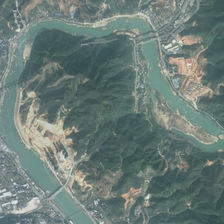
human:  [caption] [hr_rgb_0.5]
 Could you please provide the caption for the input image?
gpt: mountains and urban areas are in two sides of a curved river .

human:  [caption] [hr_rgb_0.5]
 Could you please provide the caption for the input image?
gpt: mountains and urban areas are in two sides of a curved river .

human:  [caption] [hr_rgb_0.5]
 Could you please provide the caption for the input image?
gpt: mountains and urban areas are in two sides of a curved river .

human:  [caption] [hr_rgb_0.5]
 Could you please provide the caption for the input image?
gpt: mountains and urban areas are in two sides of a curved river .

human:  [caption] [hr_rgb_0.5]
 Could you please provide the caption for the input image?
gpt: mountains and urban areas are in two sides of a curved river .